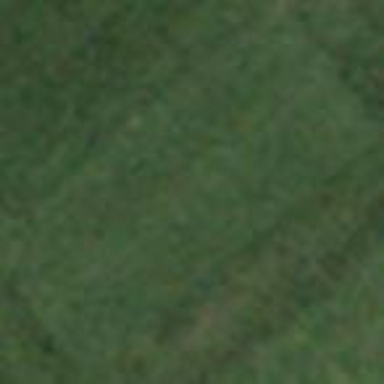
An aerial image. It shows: Grass area designated as golf tee.